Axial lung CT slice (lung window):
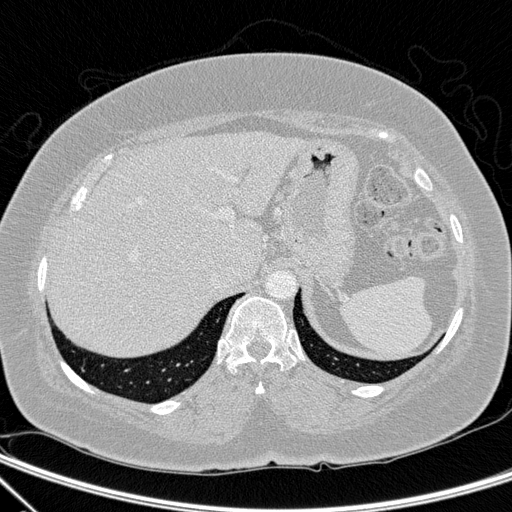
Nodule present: no